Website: walmart
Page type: store-pickup
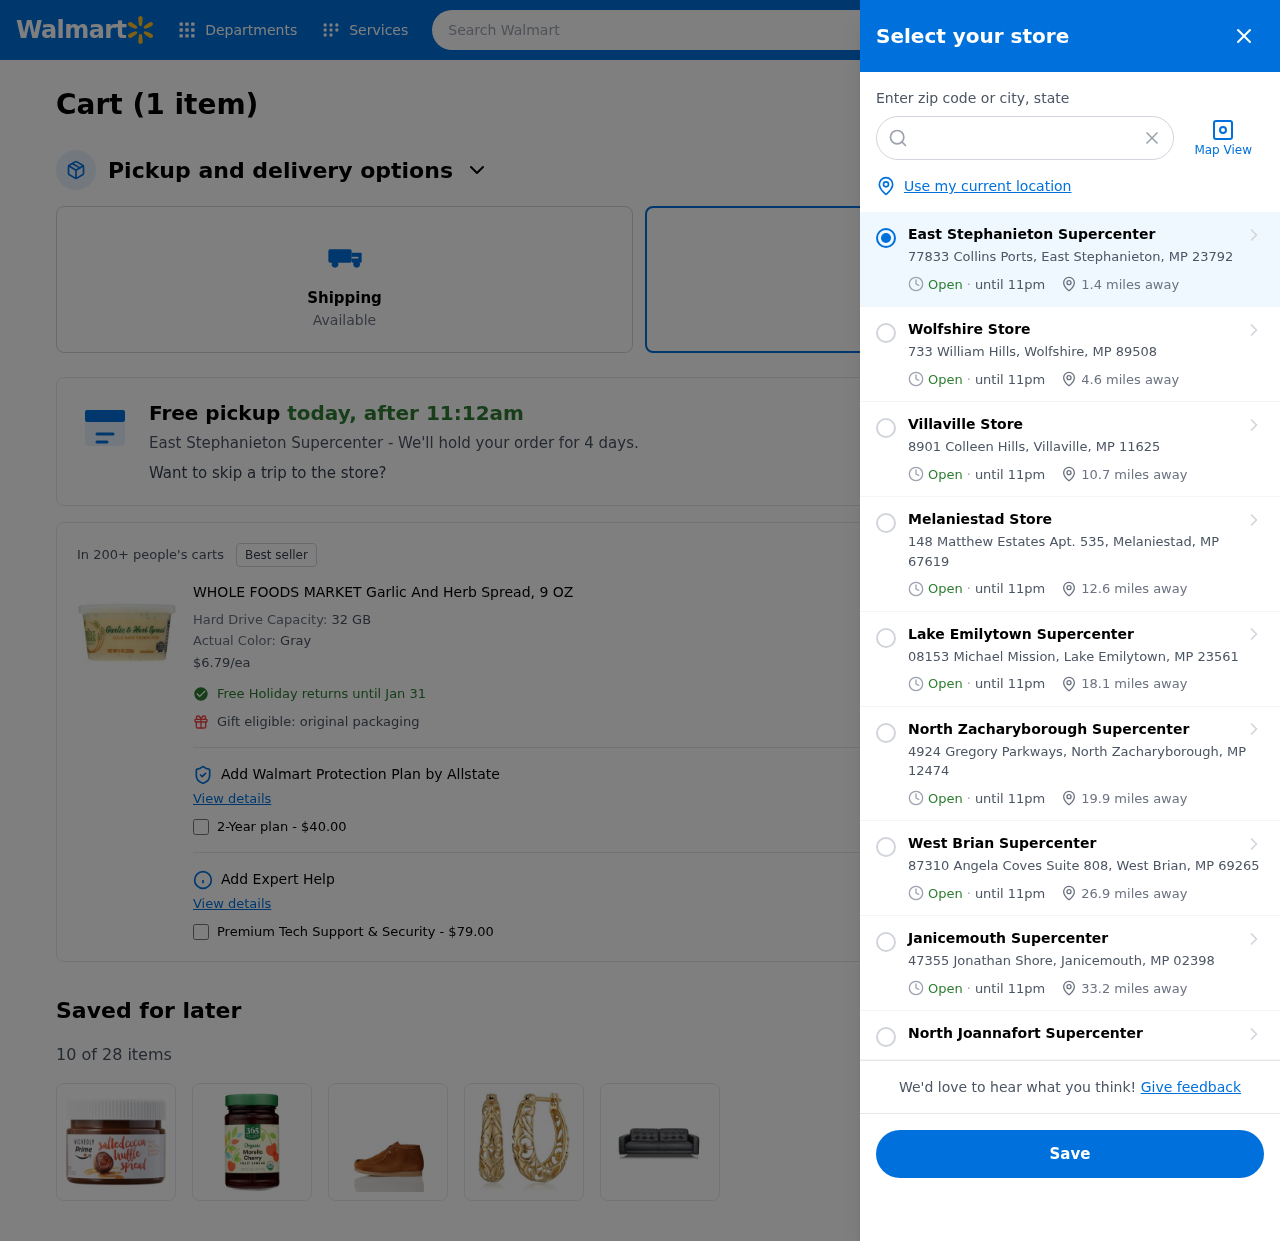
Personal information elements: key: PII_CITY
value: East Stephanieton
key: PII_CITY
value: East Stephanieton Supercenter
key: PII_CITY_STATE_ZIP
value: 77833 Collins Ports, East Stephanieton, MP 23792
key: PII_LOCATION1_CITY
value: Wolfshire Store
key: PII_LOCATION1_CITY_STATE_ZIP
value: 733 William Hills, Wolfshire, MP 89508
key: PII_LOCATION2_CITY
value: Villaville Store
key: PII_LOCATION2_CITY_STATE_ZIP
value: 8901 Colleen Hills, Villaville, MP 11625
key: PII_LOCATION3_CITY
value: Melaniestad Store
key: PII_LOCATION3_CITY_STATE_ZIP
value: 148 Matthew Estates Apt. 535, Melaniestad, MP 67619
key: PII_LOCATION4_CITY
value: Lake Emilytown Supercenter
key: PII_LOCATION4_CITY_STATE_ZIP
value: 08153 Michael Mission, Lake Emilytown, MP 23561
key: PII_LOCATION5_CITY
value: North Zacharyborough Supercenter
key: PII_LOCATION5_CITY_STATE_ZIP
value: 4924 Gregory Parkways, North Zacharyborough, MP 12474
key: PII_LOCATION6_CITY
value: West Brian Supercenter
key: PII_LOCATION6_CITY_STATE_ZIP
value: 87310 Angela Coves Suite 808, West Brian, MP 69265
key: PII_LOCATION7_CITY
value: Janicemouth Supercenter
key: PII_LOCATION7_CITY_STATE_ZIP
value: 47355 Jonathan Shore, Janicemouth, MP 02398
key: PII_LOCATION8_CITY
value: North Joannafort Supercenter
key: PII_POSTCODE
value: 23792
Product elements: key: PRODUCT1_NAME
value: WHOLE FOODS MARKET Garlic And Herb Spread, 9 OZ
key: PRODUCT1_PRICE
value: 6.79
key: PRODUCT1_DESC
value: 32 GB
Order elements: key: ORDER_NUM_ITEMS
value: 1
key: ORDER_NUM_ITEMS
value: Cart (1 item)
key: ORDER_DELIVERY_DATE
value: today, after 11:12am
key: ORDER_ITEM1_QUANTITY
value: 1
Search elements: key: HEADER_SEARCH
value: Search Walmart
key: SEARCH_LOCATION
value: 23792